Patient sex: M
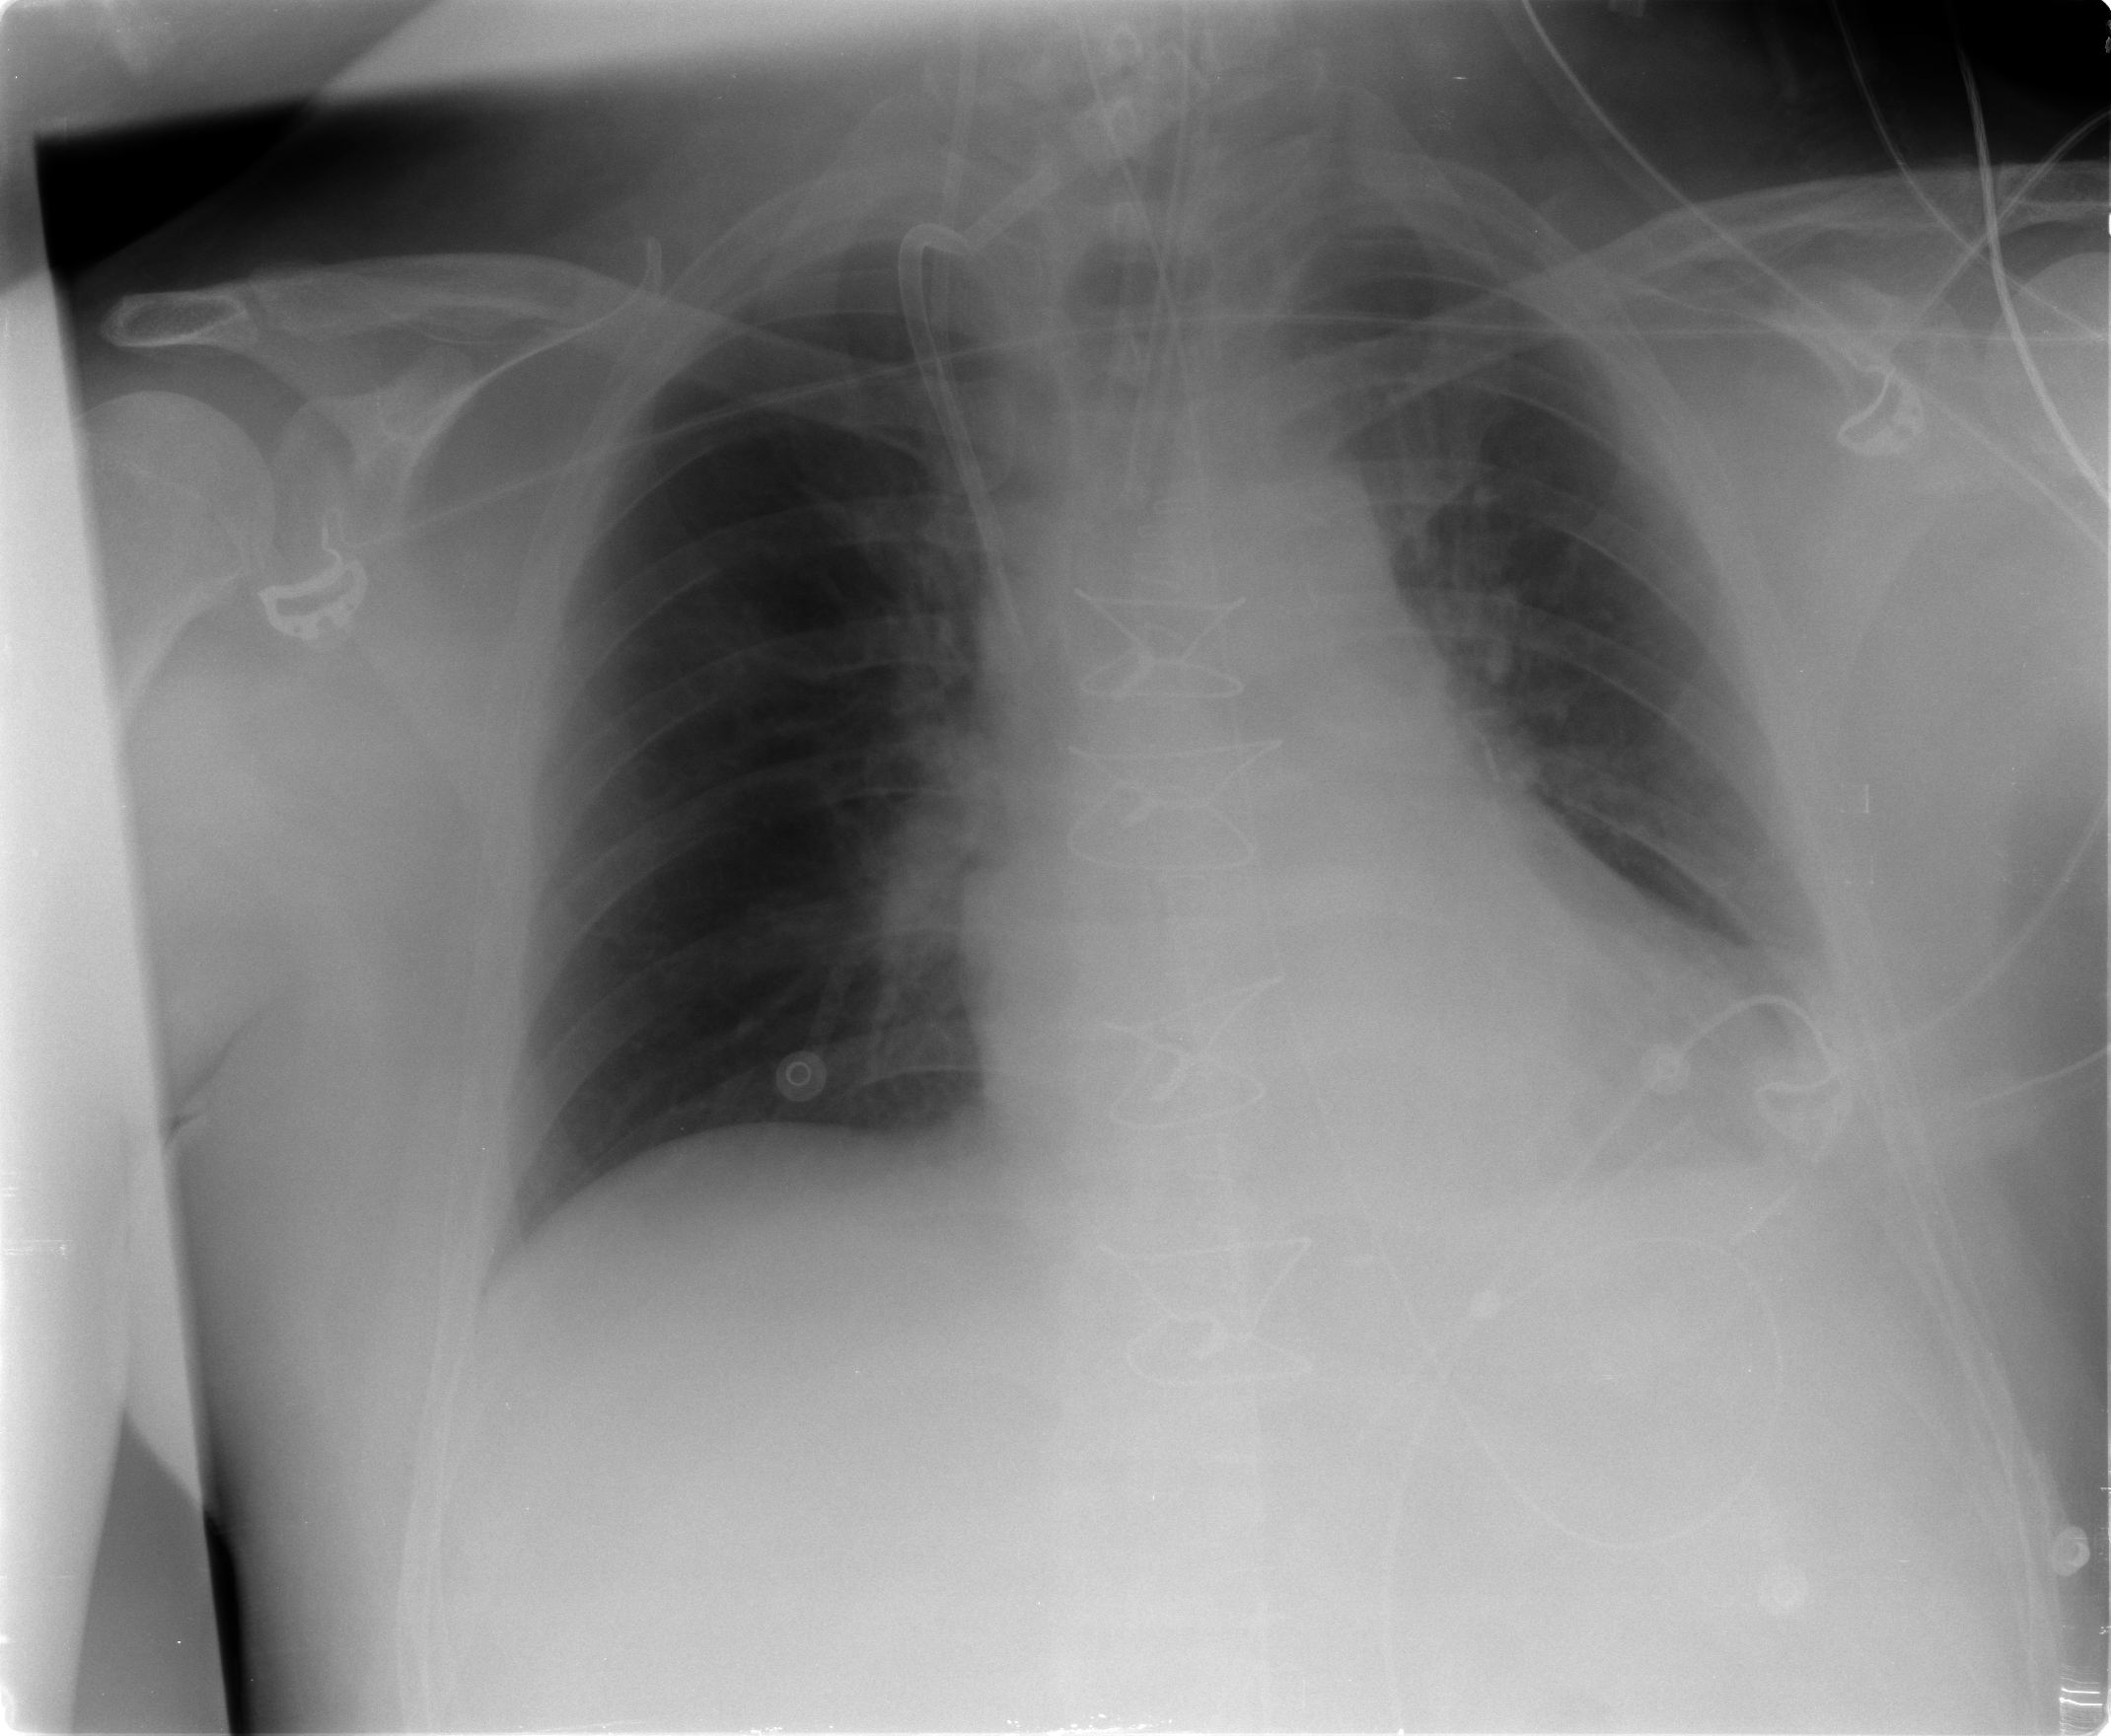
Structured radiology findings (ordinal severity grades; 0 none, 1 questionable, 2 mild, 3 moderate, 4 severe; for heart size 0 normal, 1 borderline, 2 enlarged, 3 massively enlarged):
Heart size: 0
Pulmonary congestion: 0
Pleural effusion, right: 0
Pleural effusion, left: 2
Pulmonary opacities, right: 0
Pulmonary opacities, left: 0
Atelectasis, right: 0
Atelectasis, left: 0